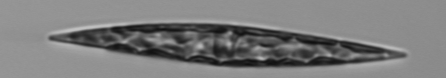
Label: Pleurosigma